Question:
I was wondering if there were a built-in view in XCode for displaying pop-up menus like this for iOS apps? Something like an alert, except with just a set of vertically-stacked buttons?
EDIT:
I knew about UIAlertController, just not that its buttons stack vertically after you add more than 2, which is the style I was going for. Just to clear, for just buttons set title and message to nil as well.
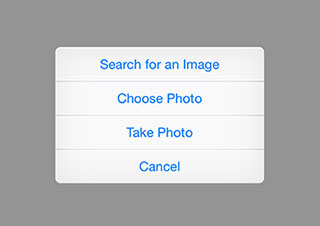
Answer: Yes. It's called a <URL>